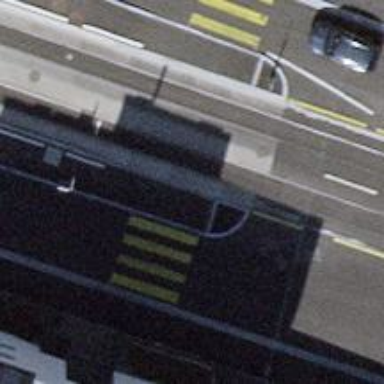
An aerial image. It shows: Tram crossing on the railway.